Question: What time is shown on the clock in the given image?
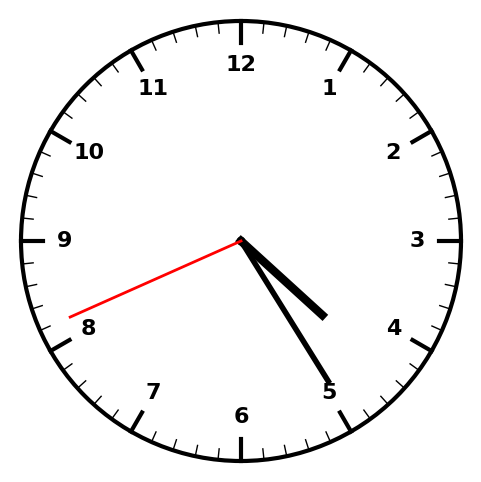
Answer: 04:24:41